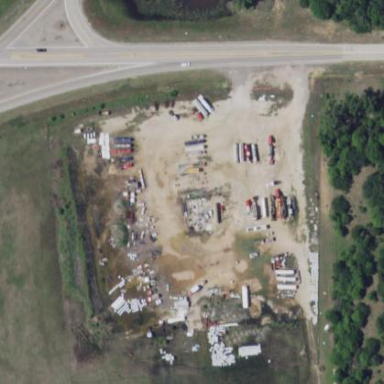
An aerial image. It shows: Storage area.